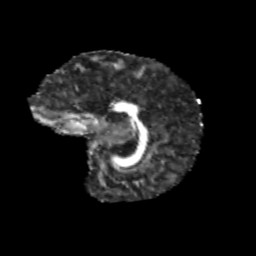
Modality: FA
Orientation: sagittal
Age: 11
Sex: female
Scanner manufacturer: siemens
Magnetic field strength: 3 T
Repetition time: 3.8 s
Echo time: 0.07 s